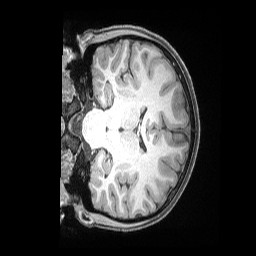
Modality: T1w
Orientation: coronal
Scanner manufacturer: siemens
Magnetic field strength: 3 T
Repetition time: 2.53 s
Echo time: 0.00169 s